Aerial crown-view tile of a tropical tree (Barro Colorado Island, Panama), acquired 20250915:
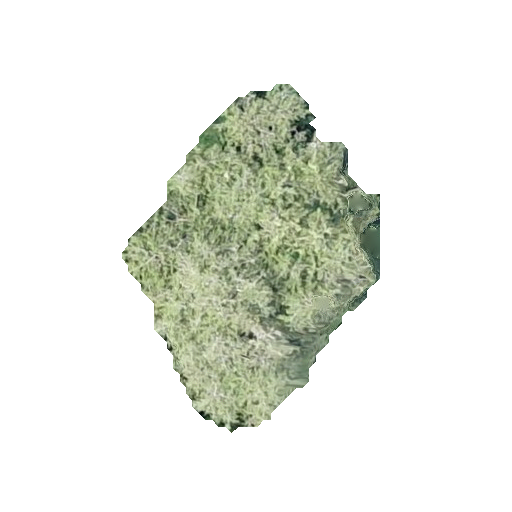
Species: Quararibea stenophylla
GBIF accepted scientific name: Quararibea stenophylla
Crown area: 79.653 m²